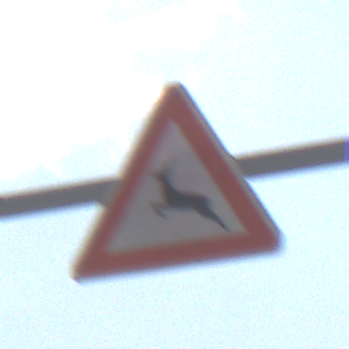
Verkehrszeichen: WildwechselRechts
Umgebung: Outdoor, Nature
Tageszeit: Midday
Wetter: PartlyCloudy
Licht: Natural
Jahreszeit: NotSpecified
Kontrast: HighContrast